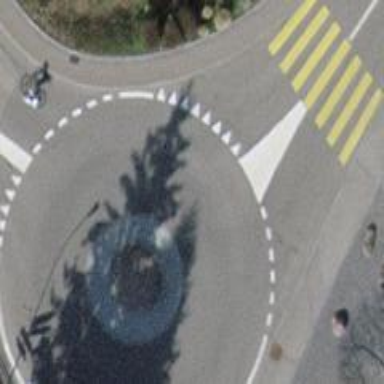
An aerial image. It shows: Roundabout on residential road.